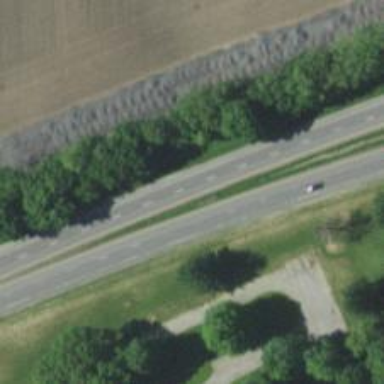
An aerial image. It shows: Asphalt trunk highway which is also expressway.